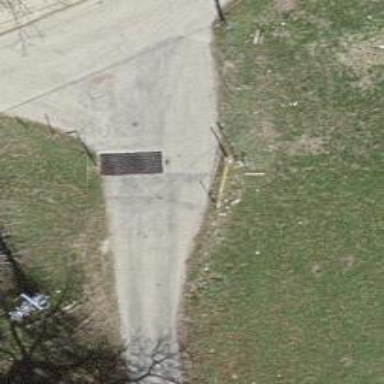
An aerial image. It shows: Cattle grid barrier.